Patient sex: M
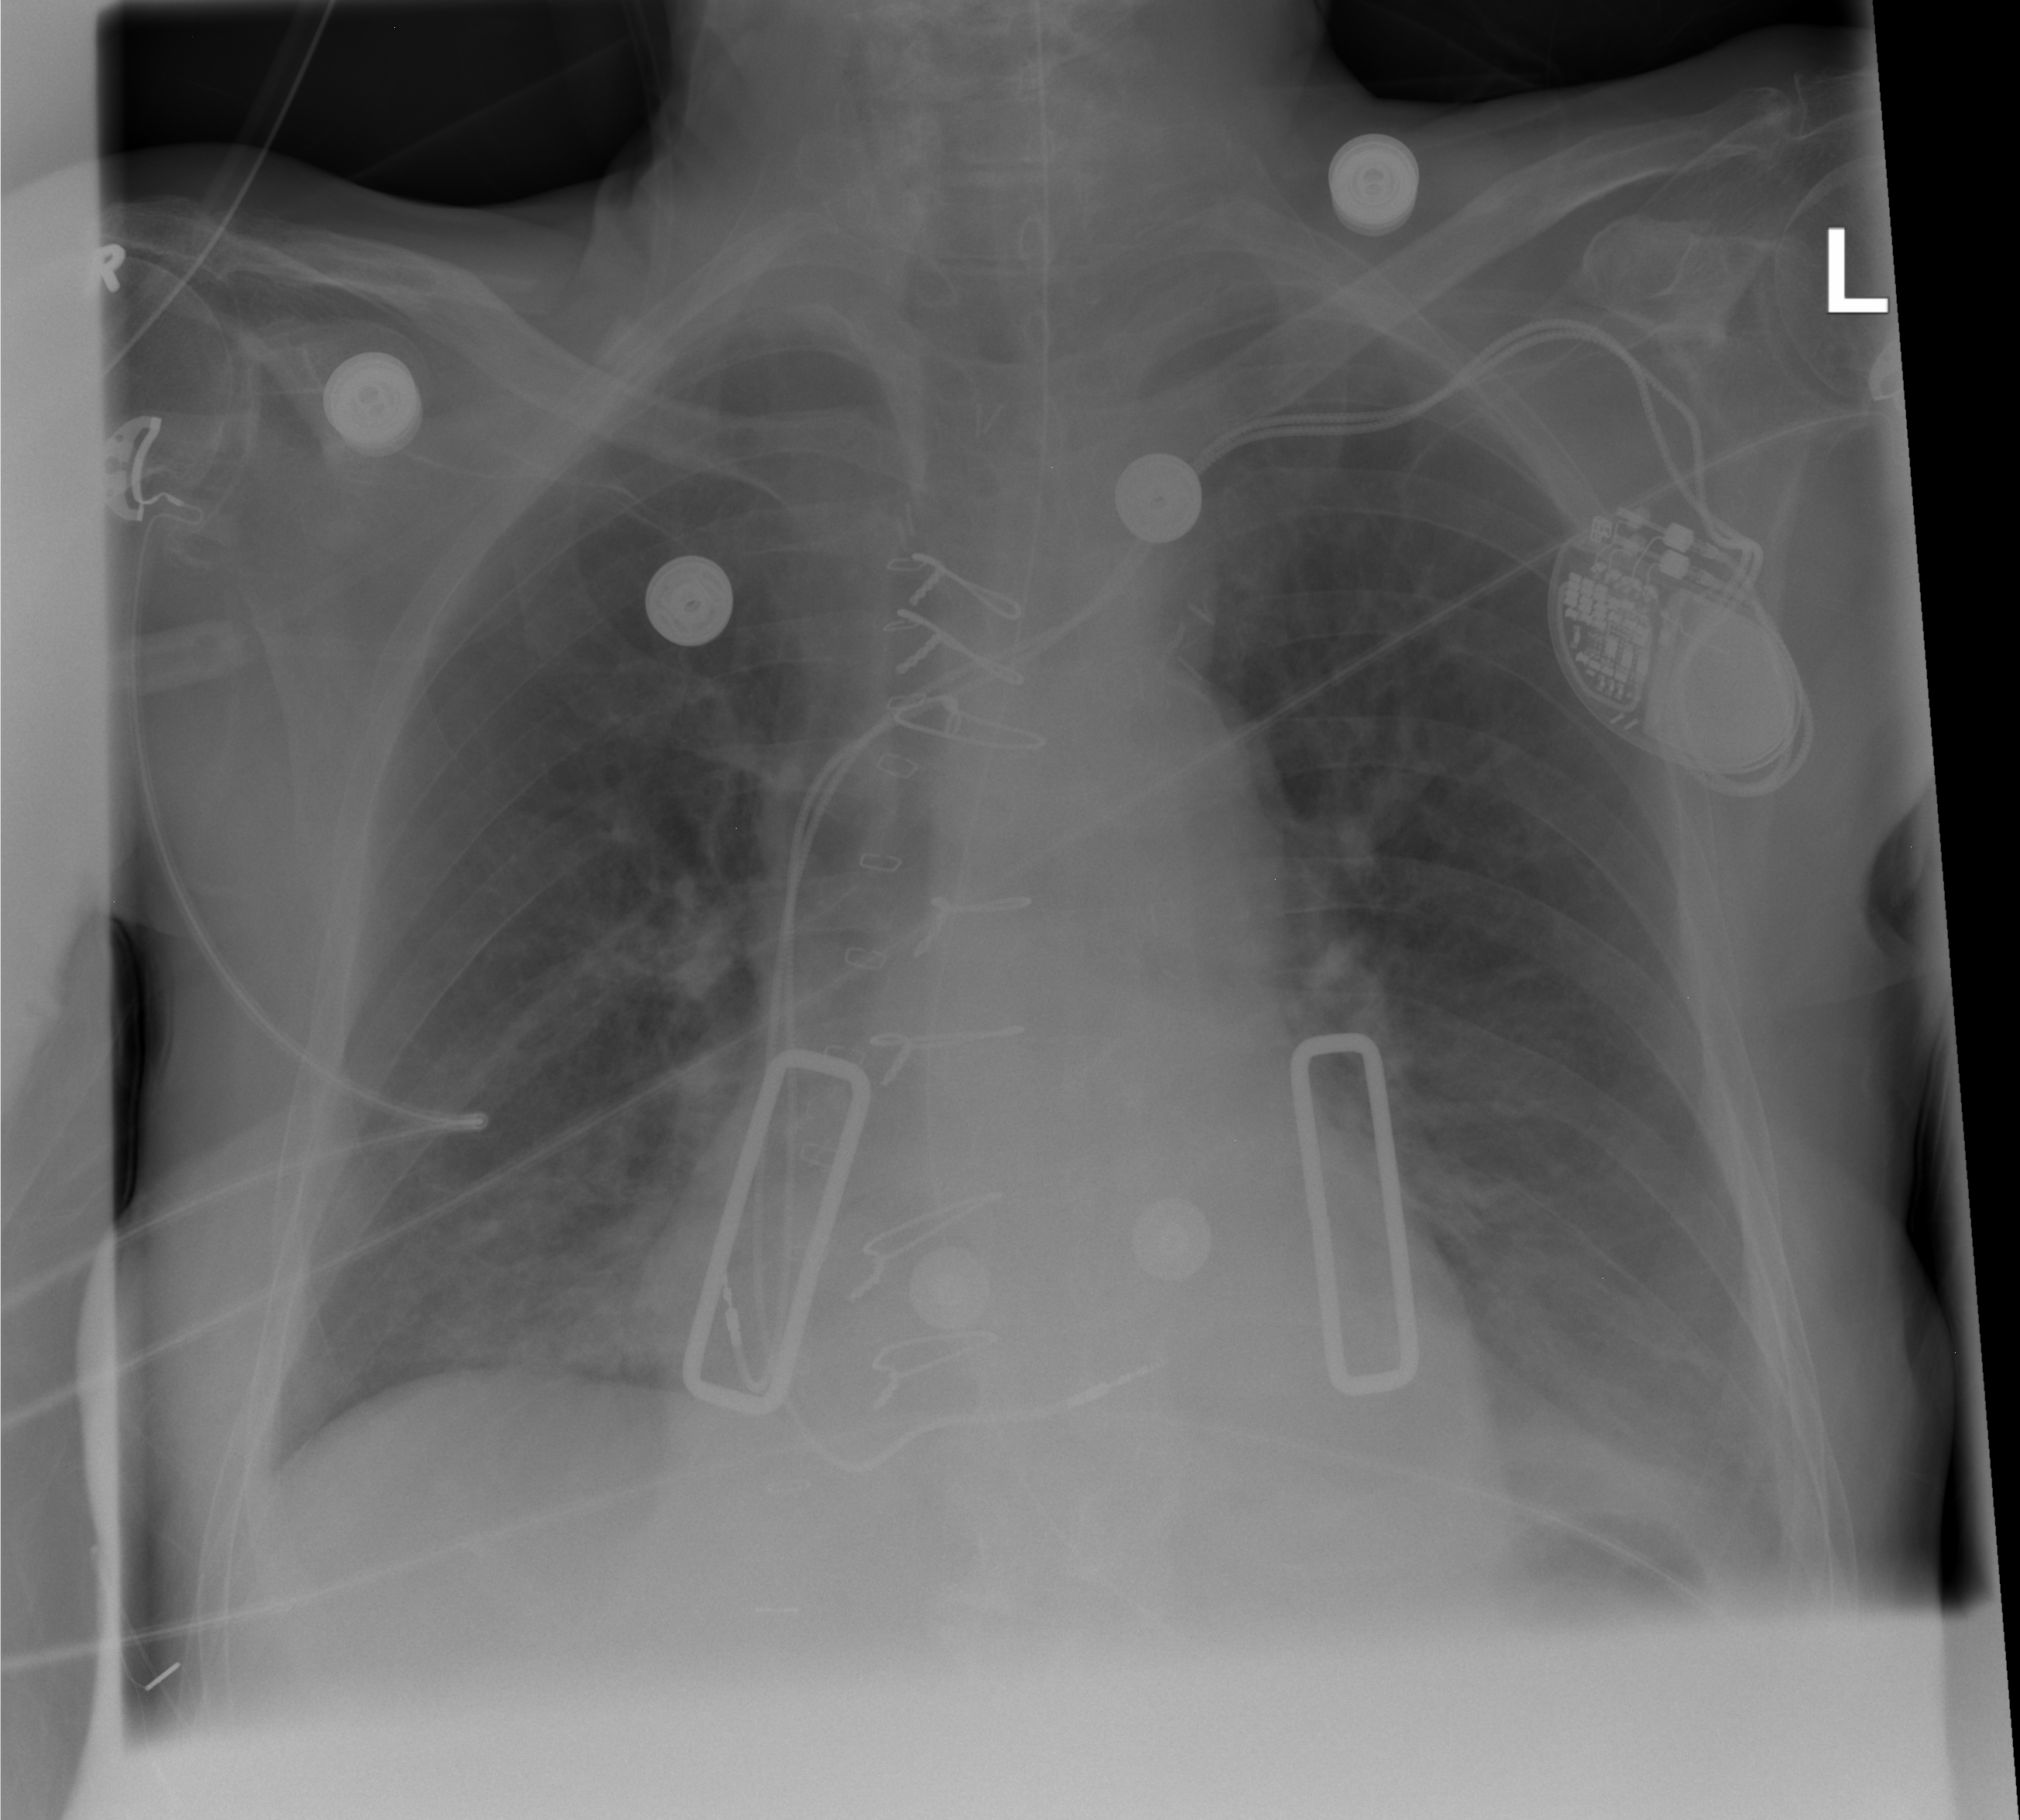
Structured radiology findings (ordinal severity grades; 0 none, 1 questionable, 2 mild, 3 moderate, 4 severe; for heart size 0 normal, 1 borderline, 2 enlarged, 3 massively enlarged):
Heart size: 2
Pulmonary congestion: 2
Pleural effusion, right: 0
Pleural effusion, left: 2
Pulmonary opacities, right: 2
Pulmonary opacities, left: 0
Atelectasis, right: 0
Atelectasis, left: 2